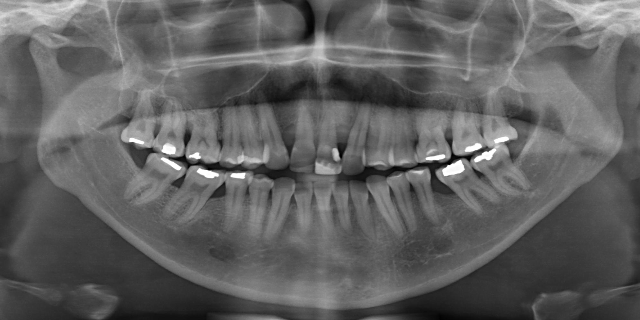
adult